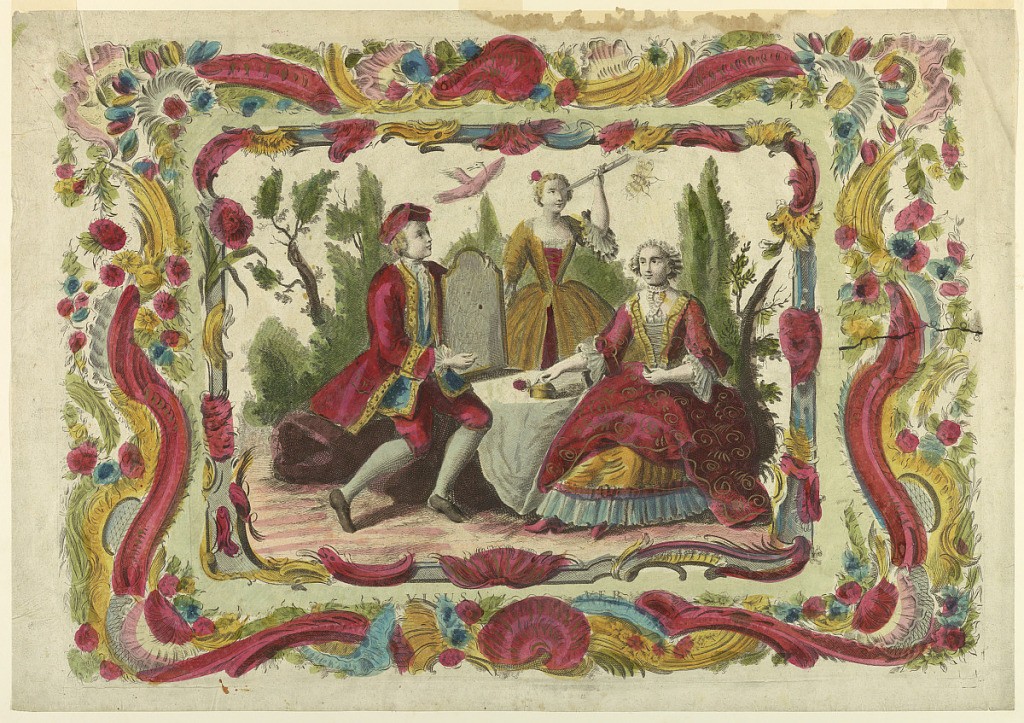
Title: Sight, from "Senses"
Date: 1750–1775
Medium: Brush an watercolor, gold on paper
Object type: Print
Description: A woman, seated at a table, looks at her reflection in a mirror held by a man. Behind the table a girl, standing, looks through a telescope. Trees in background. A narrow border of shell and rocaille motifs. Bottom: "VISUS" and "VER". Wide border composed like 1921-22-268, without the wide outer border.